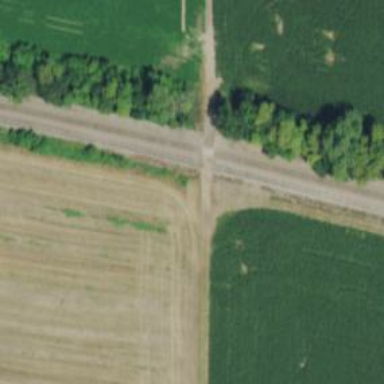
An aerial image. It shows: Level crossing along the railway.